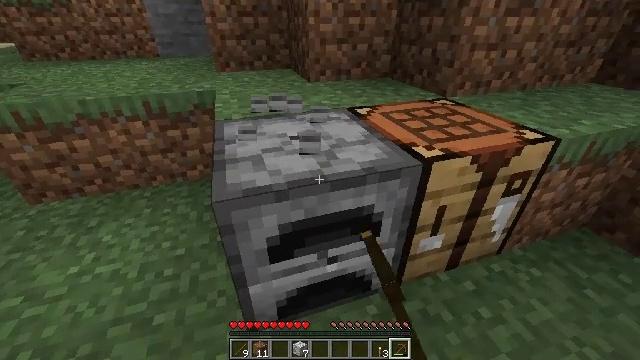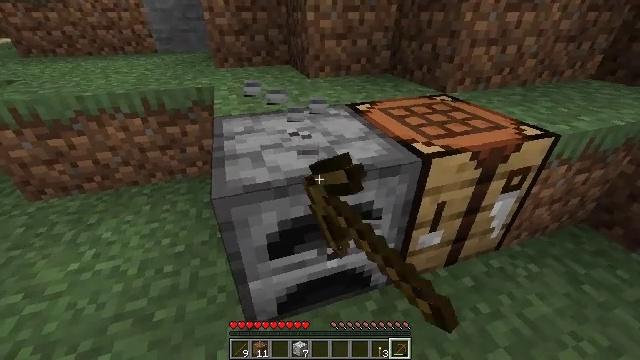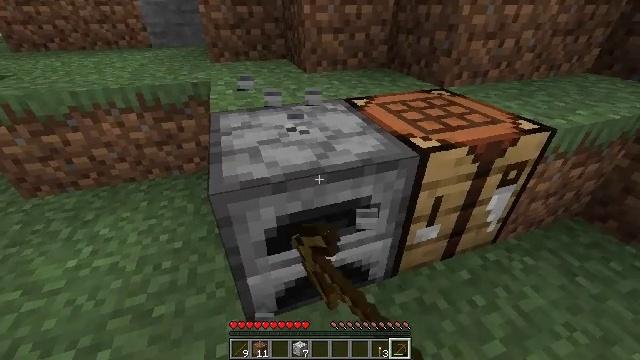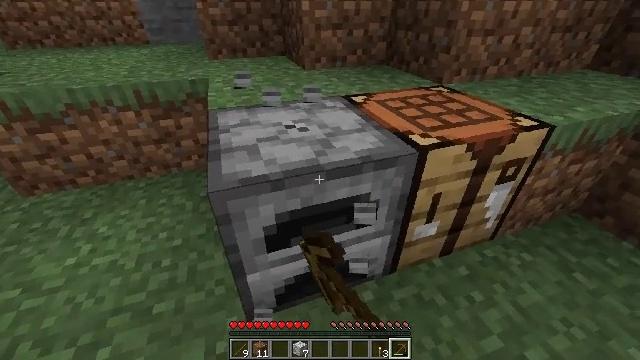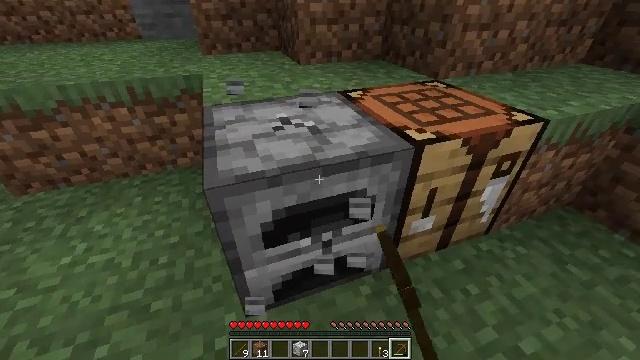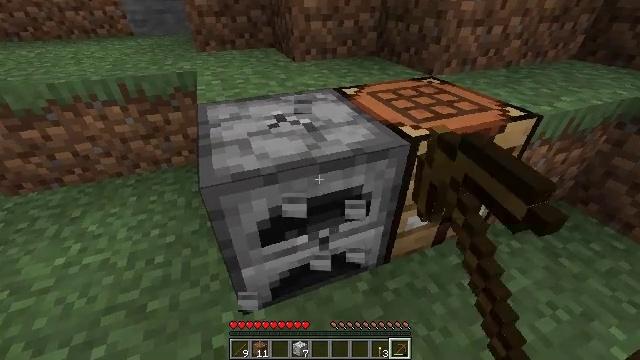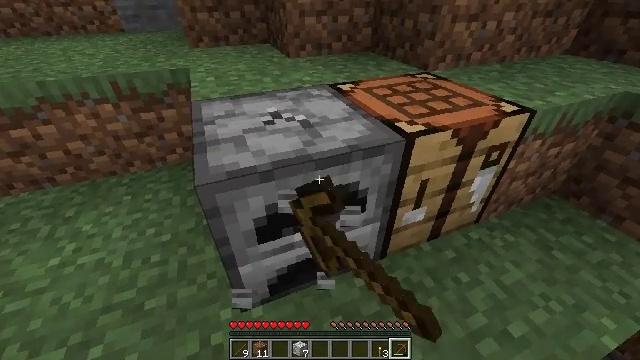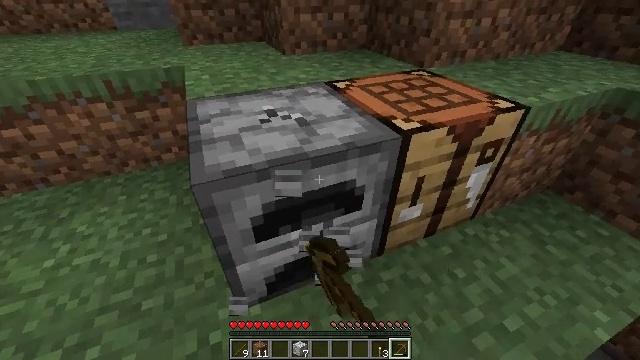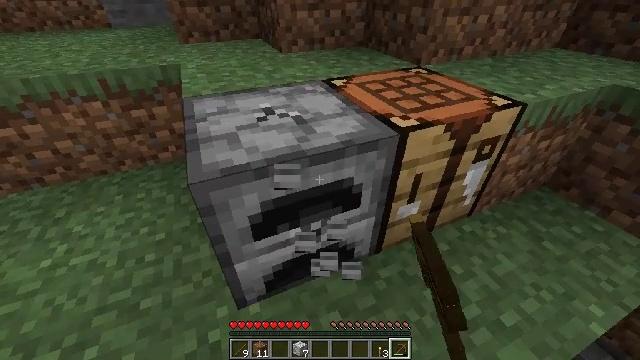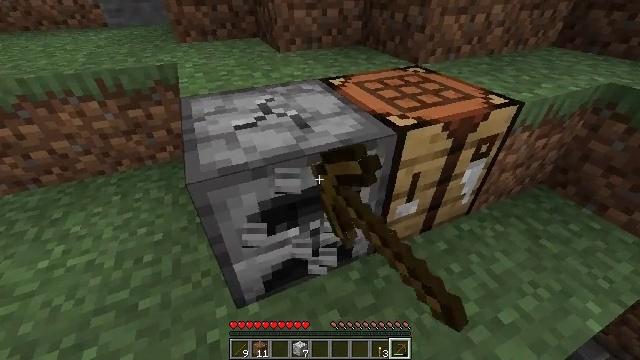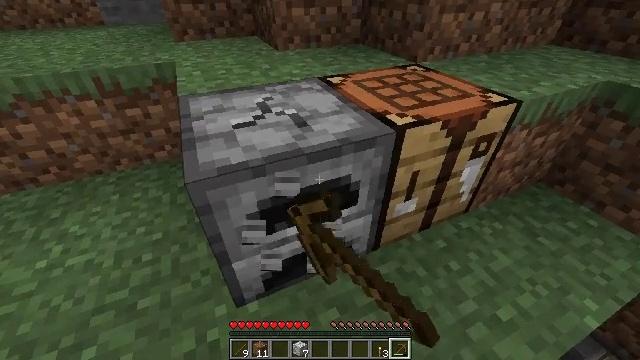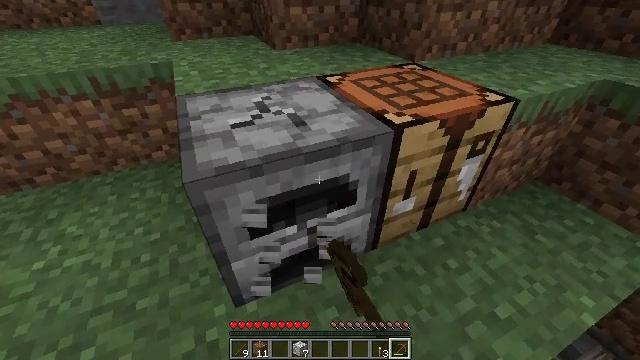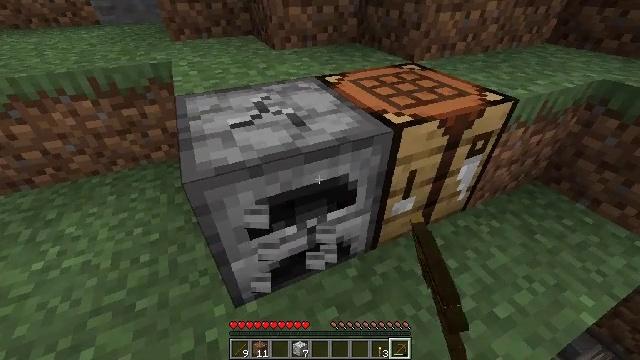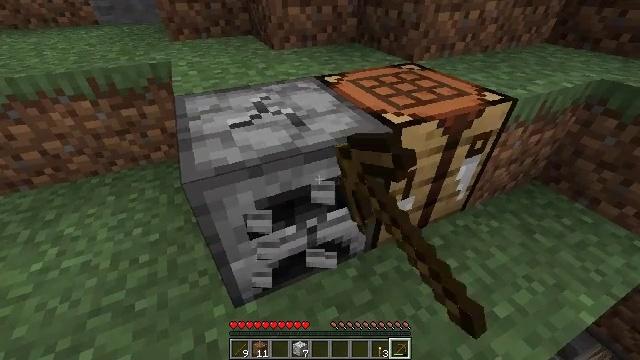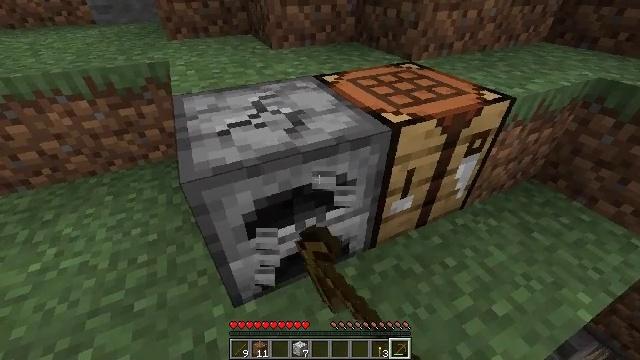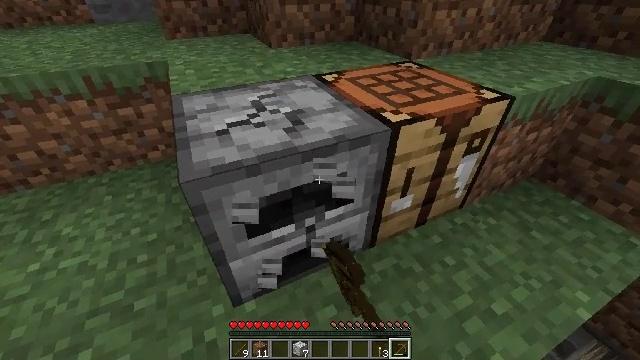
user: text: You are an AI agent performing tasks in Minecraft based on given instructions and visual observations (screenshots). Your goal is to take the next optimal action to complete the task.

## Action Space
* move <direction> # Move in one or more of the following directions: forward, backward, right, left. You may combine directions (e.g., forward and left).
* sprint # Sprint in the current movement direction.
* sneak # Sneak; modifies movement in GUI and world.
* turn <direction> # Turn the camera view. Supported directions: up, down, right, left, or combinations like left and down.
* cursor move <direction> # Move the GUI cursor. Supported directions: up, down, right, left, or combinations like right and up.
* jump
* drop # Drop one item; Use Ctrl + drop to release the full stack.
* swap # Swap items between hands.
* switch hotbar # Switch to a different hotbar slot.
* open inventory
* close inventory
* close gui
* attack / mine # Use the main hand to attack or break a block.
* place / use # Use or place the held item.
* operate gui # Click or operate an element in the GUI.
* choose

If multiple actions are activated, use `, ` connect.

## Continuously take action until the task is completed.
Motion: motion action
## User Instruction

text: Reclaim the furnace for later use.
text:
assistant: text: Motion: attack / mine
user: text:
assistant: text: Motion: turn down, attack / mine
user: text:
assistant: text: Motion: attack / mine
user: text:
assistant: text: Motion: attack / mine
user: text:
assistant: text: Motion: turn right, attack / mine
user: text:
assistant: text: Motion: turn right, attack / mine
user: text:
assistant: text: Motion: attack / mine
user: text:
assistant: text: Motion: attack / mine
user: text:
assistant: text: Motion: attack / mine
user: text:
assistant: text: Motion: attack / mine
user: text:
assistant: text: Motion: attack / mine
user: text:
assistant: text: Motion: attack / mine
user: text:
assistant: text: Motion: attack / mine
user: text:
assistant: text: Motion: attack / mine
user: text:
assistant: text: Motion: attack / mine
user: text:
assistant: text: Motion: attack / mine
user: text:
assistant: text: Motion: attack / mine
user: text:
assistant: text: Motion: attack / mine
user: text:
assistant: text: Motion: attack / mine
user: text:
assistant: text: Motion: attack / mine
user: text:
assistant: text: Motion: attack / mine
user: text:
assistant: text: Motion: attack / mine
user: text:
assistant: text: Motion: attack / mine
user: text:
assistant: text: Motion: attack / mine
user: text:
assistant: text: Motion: attack / mine
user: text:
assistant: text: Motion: attack / mine
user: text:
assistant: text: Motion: attack / mine
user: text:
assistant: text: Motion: attack / mine
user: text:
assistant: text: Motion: attack / mine
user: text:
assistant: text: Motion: attack / mine